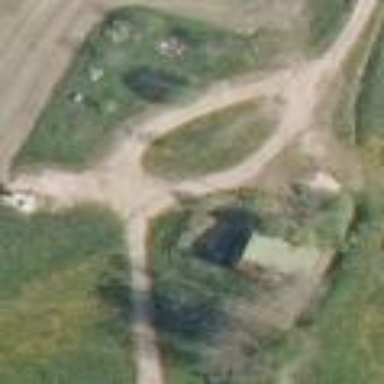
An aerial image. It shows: Farmyard area.